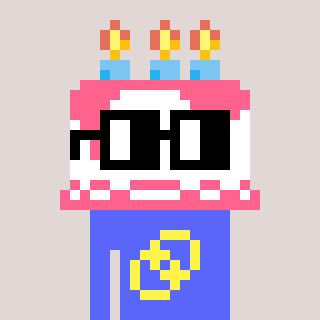
a pixel art character with square black glasses, a cake-shaped head and a purple-colored body on a warm background